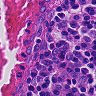
Metastatic tissue present: no